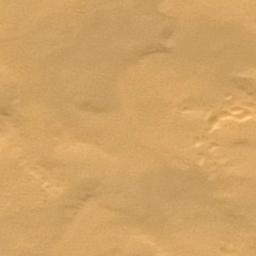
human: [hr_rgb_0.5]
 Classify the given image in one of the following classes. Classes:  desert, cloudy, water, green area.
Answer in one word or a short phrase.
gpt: desert